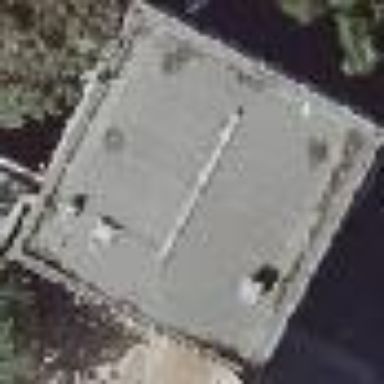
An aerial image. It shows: Commercial building with flat roof.